You are looking at a signal-to-image encoding: consecutive vibration samples arranged as the rows of a grayscale square. Diagnose the bearing from this image, choosing from: normal, inner_race, outer_race, ball.
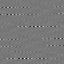
Answer: outer_race